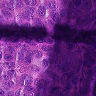
Metastatic tissue present: yes